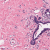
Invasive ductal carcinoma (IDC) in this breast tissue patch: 0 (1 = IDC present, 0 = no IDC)